Question: I have filtered a pandas data frame by grouping and taking sum, now I want all the details and no longer need the sum
for example what I have looks like the image below

what i want is for each of the individual transactions to be shown, as currently the amount column is the sum of all transactions done by an individual on a specific date i want to see all the individual amounts, is this possible?
I dont know how to filter the larger df by the groupby one, have also tried using isin() with multiple &s but it does not work as for example "David" could be in my groupby df on sept 15, but in the larger df he has made transactions on other days aswell and those are slipping through when using isin()
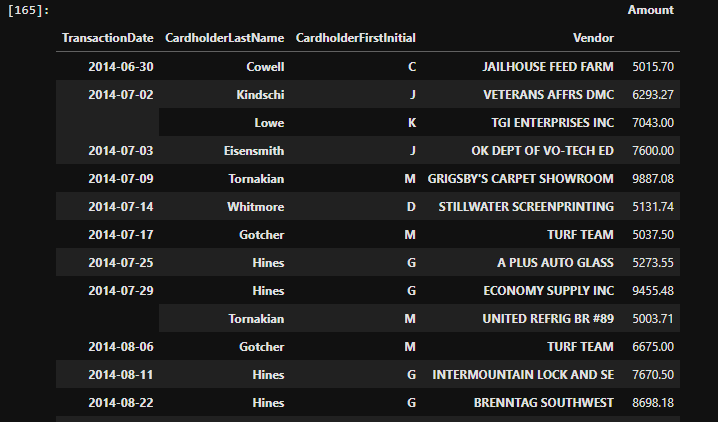
Answer: Hello there and welcome,
first of all, as I've learned my self, always try:
- - -
I'm new as well, and I did my best to cover as much possibilities as I could, at least people can use my code to get your df.
'''
#From the picture
data={'Date': ['2014-06-30','2014-07-02','2014-07-02','2014-07-03','2014-07-09','2014-07-14','2014-07-17','2014-07-25','2014-07-29','2014-07-29','2014-08-06','2014-08-11','2014-08-22'],
'LastName':['Cow','Kind','Lion','Steel','Torn','White','Goth','Hin','Hin','Torn','Goth','Hin','Hin'],
'FirstName':['C','J','K','J','M','D','M','G','G','M','M','G','G'],
'Vendor':['Jail','Vet','TGI','Dept','Show','Still','Turf','Glass','Sup','Ref','Turf','Lock','Brenn'],
'Amount': [5015.70,6293.27,7043.00,7600,9887.08,5131.74,5037.55,5273.55,9455.48,5003.71,6675,7670.5,8698.18]
}
df=pd.DataFrame(data)
incoming=df.groupby(['Date','LastName','FirstName','Vendor','Amount']).count()
#what I believe you did to get Date grouped
incoming
'''
Now here my answer:
Firstly I merged First and Lastname
'''
df['CompleteName']=df[['FirstName','LastName']].agg('.'.join,axis=1) # getting Names for df
'''
Then I did some statistics for the amount, for different groups:
'''
#creating a new column with as much Statistics from group (Complete Name, Date, Vendor, etc.)
df['AmountSumName']=df['Amount'].groupby(df['CompleteName']).transform('sum')
df['AmountSumDate']=df['Amount'].groupby(df['Date']).transform('sum')
df['AmountSumVendor']=df['Amount'].groupby(df['Vendor']).transform('sum')
df
'''
Now just groupby as you wish
Hope I could answer you question.